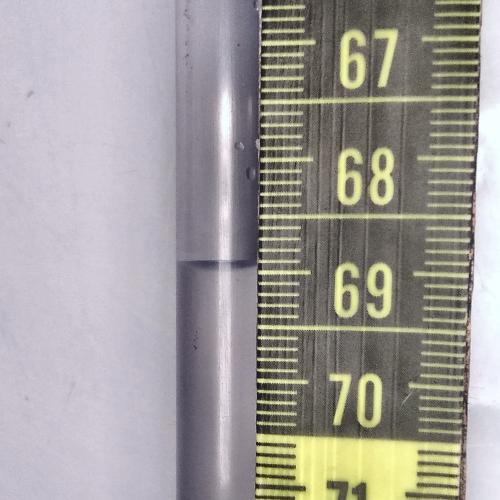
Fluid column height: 69.0 cm